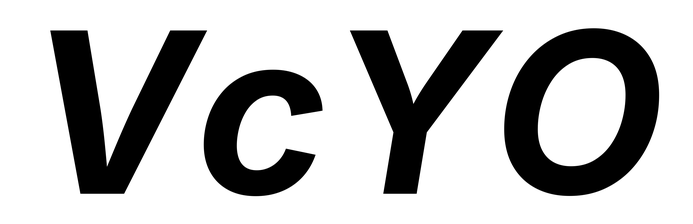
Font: Inter-Italic_Bold_Italic